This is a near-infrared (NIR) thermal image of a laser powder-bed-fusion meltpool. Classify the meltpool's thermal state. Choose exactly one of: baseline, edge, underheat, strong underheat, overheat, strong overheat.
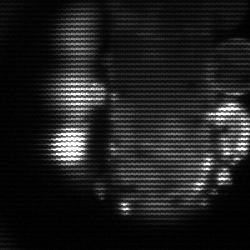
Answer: strong underheat